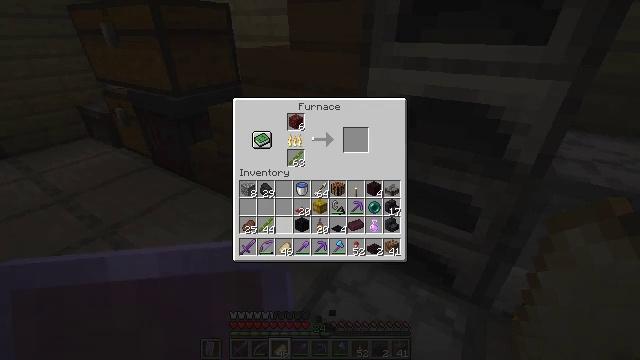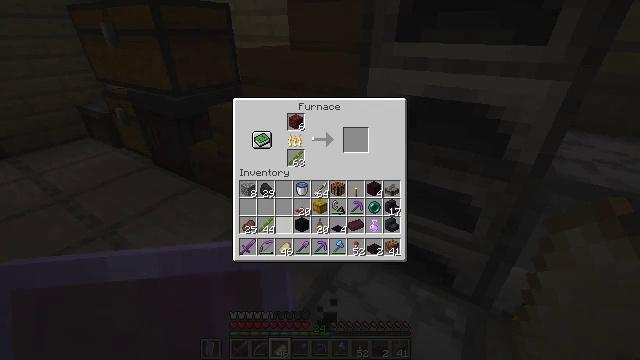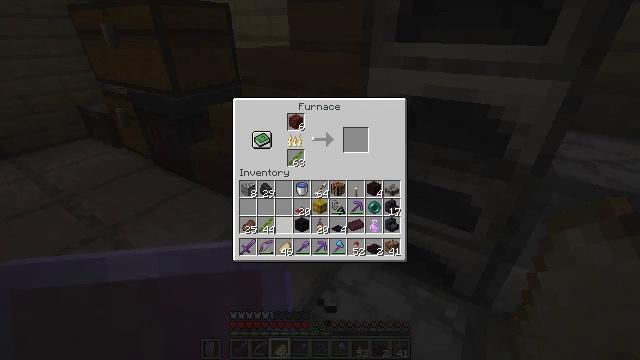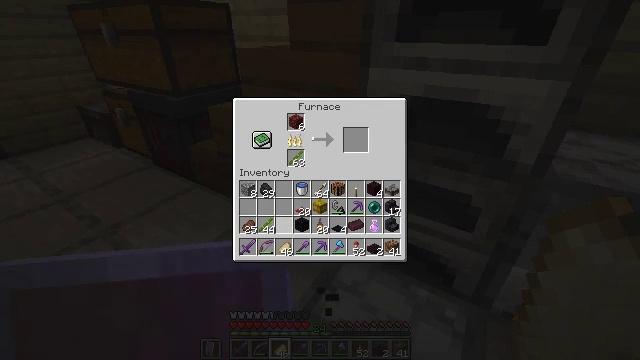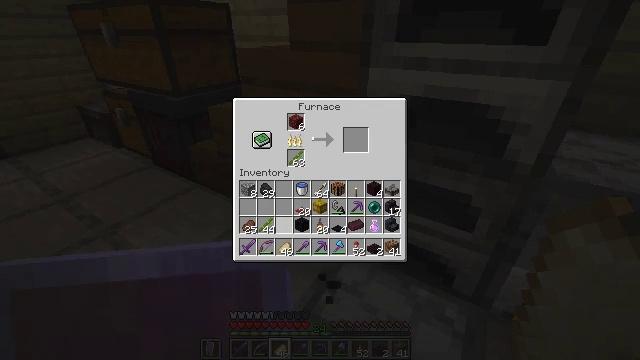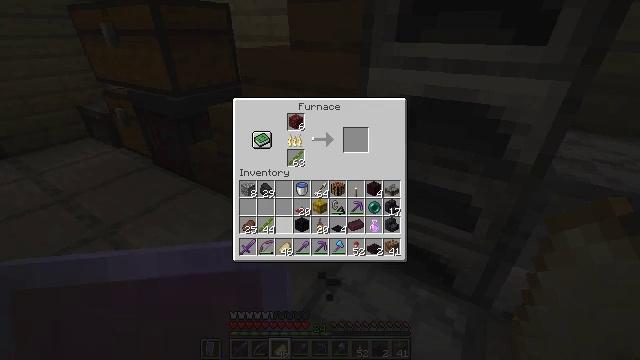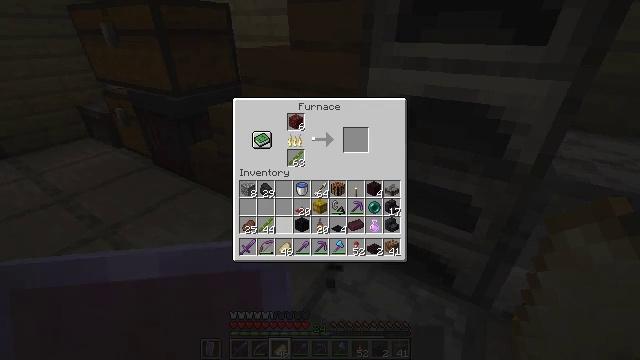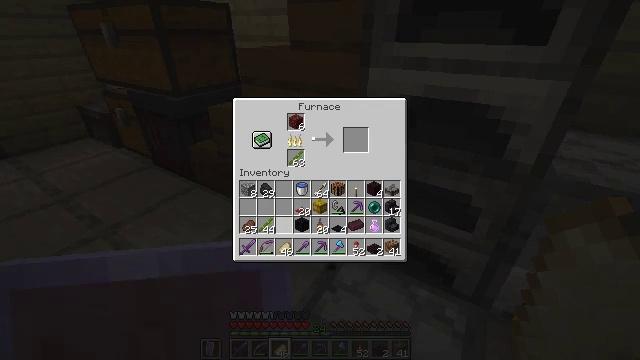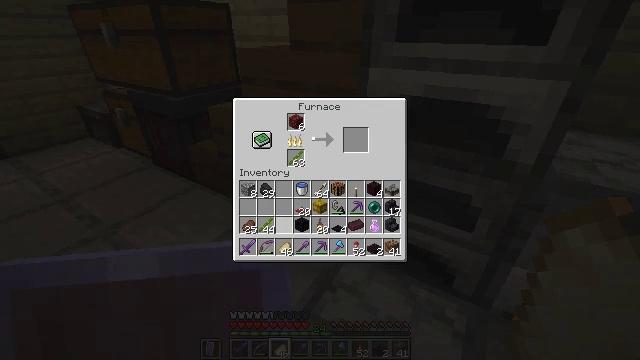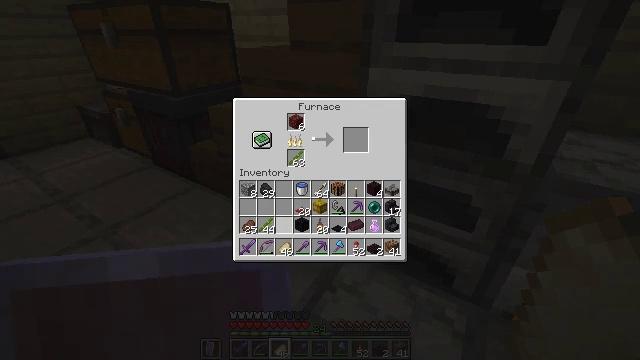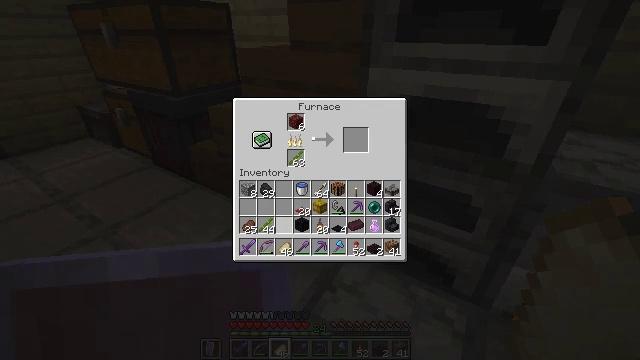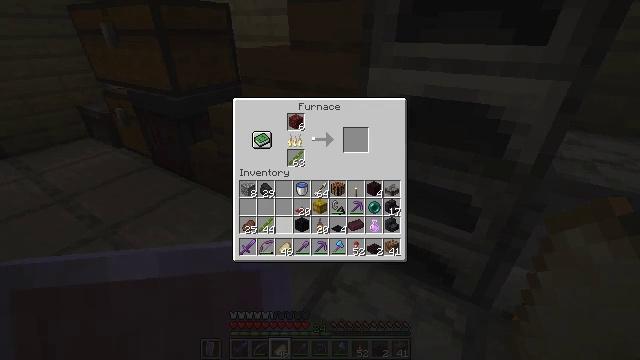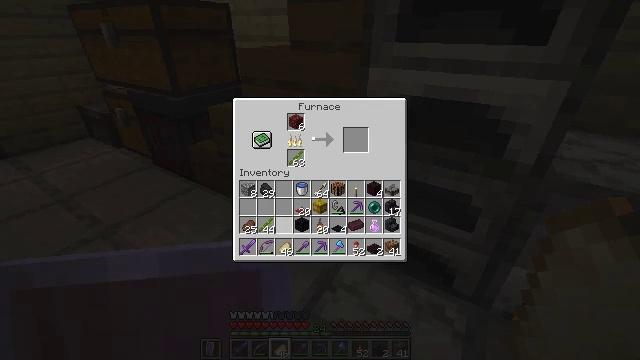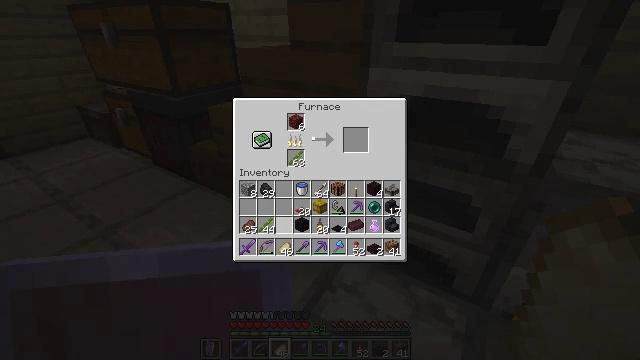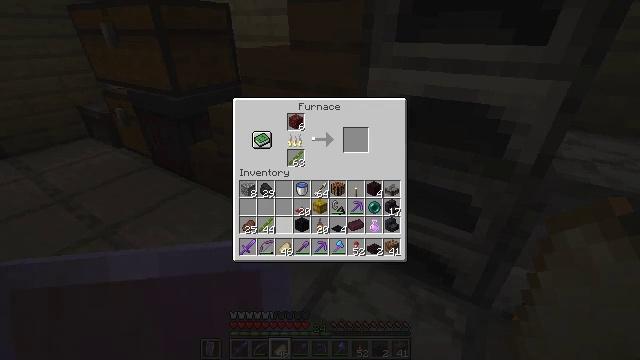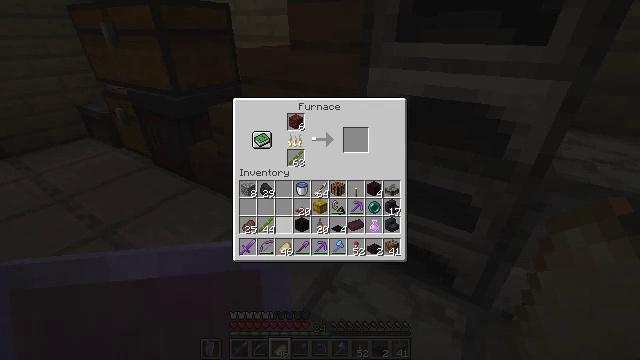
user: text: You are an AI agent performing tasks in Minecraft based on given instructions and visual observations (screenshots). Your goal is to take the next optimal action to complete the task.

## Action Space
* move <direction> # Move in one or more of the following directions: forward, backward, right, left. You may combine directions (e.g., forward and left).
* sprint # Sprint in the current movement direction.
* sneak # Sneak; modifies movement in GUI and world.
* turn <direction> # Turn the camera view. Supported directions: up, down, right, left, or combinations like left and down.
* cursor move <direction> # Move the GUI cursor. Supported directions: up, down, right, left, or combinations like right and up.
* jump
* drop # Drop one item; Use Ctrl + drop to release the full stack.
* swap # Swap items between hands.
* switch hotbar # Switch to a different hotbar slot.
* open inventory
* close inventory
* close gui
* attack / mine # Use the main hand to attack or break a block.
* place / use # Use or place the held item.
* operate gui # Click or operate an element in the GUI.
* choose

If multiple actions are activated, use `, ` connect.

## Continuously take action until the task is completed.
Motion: motion action
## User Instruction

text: Obtain nether brick by smelting netherrack.
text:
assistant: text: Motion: no_op
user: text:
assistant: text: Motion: no_op
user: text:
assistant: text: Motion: no_op
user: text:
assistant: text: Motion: no_op
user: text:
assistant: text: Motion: no_op
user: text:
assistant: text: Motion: no_op
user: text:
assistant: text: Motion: no_op
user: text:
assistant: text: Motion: no_op
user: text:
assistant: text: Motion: no_op
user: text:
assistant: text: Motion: no_op
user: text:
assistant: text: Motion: no_op
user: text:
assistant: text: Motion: no_op
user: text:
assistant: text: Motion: no_op
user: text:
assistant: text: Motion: no_op
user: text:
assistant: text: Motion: no_op
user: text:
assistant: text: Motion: no_op
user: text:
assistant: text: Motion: no_op
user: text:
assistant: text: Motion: no_op
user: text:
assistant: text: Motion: no_op
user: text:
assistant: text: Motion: no_op
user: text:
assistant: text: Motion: no_op
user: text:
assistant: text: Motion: no_op
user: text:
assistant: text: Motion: no_op
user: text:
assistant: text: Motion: no_op
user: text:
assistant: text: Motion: no_op
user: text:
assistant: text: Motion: no_op
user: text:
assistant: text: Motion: no_op
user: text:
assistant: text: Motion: no_op
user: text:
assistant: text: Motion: no_op
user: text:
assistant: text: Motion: no_op